Question: I have a table name messages. There is a column name 'receiver_id' I need to fetch record where but i am always getting null output.
See my table Screenshot-

Above screenshot there are 3rows. second and third rows exist '4' along with other ids i need to explode that and show the second and third record.
How to write MySQL query?
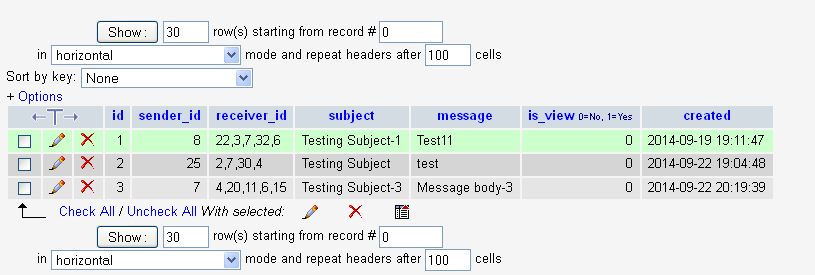
Answer: Storing comma separated values is really a bad design you should <URL> to search values in a comma separated list
'''
select * from table
where find_in_set(4,receiver_id ) >0
'''